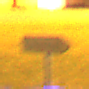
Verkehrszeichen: UmleitungswegweiserRechtsweisend
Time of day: Night
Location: Outdoor (Suburban)
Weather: PartlyCloudy
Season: NotSpecified
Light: Artificial